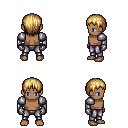
a pixel art fantasy rpg character, male body template, human, dark skin, steel arm armor, metal pants, blonde plain hairstyle, metal gloves, four views (front, back, left, right), 2x2 character sprite sheet, small pixel art, hard edges, no anti-aliasing